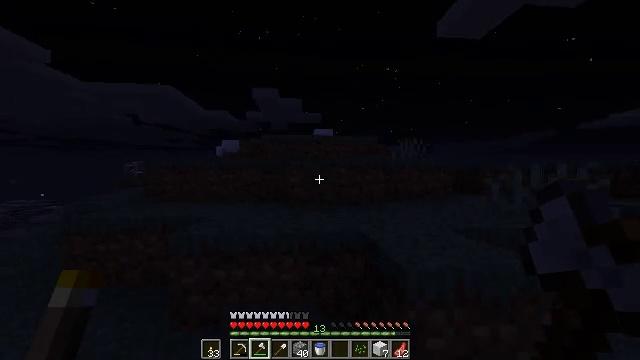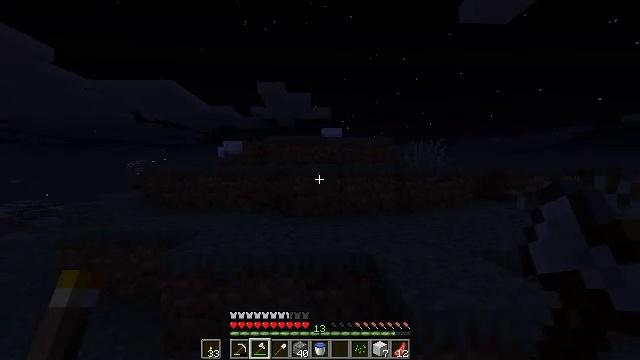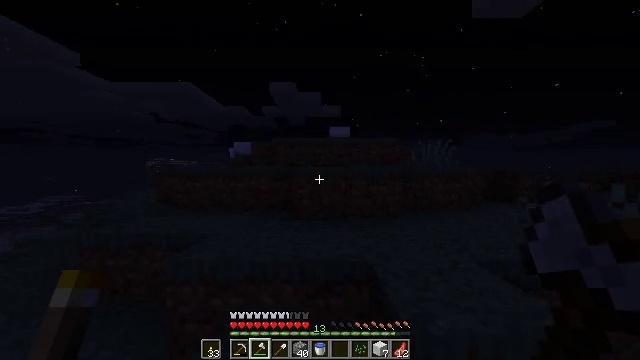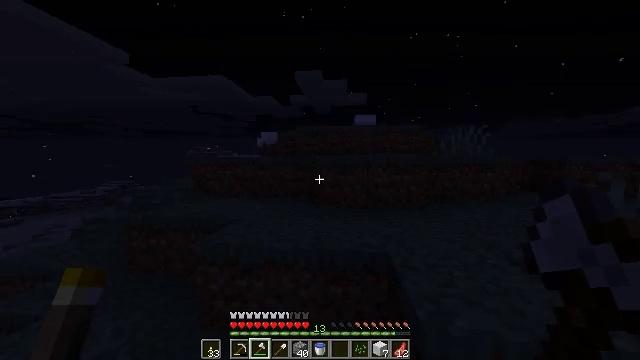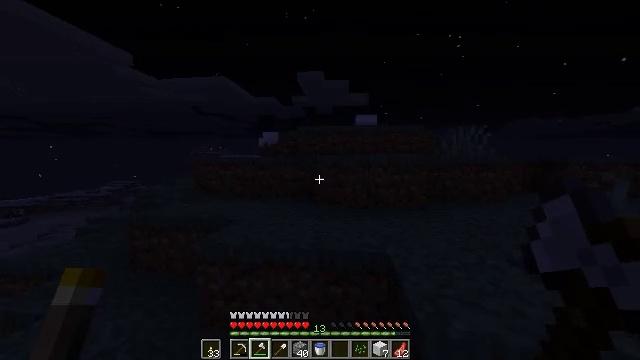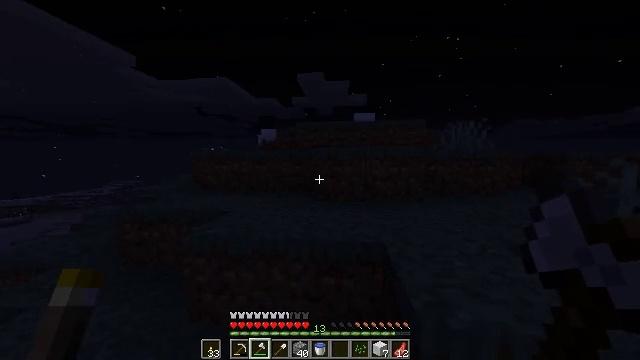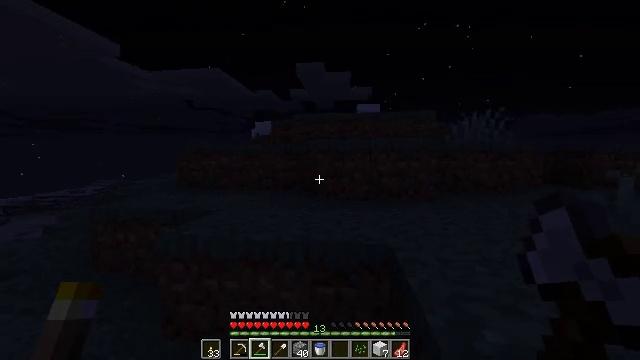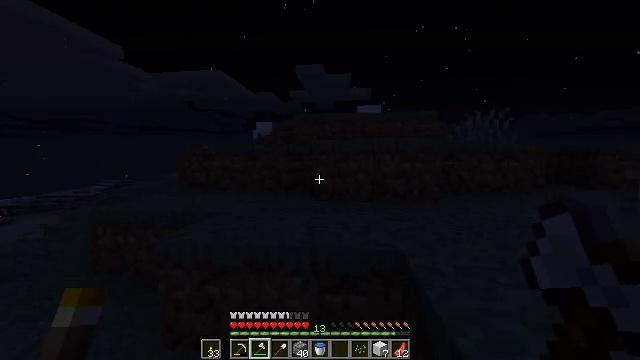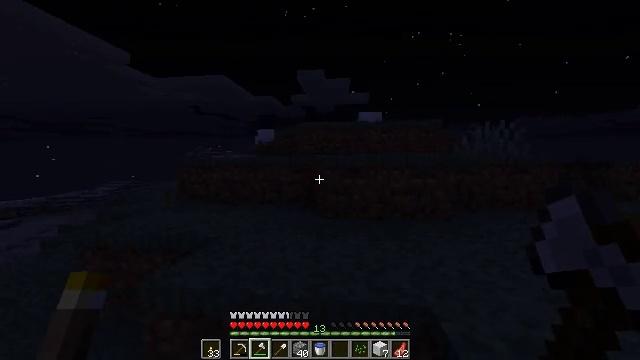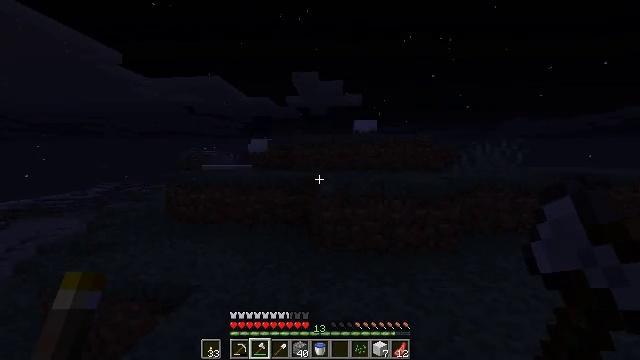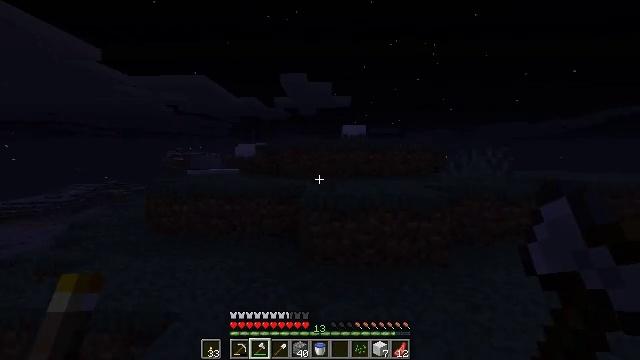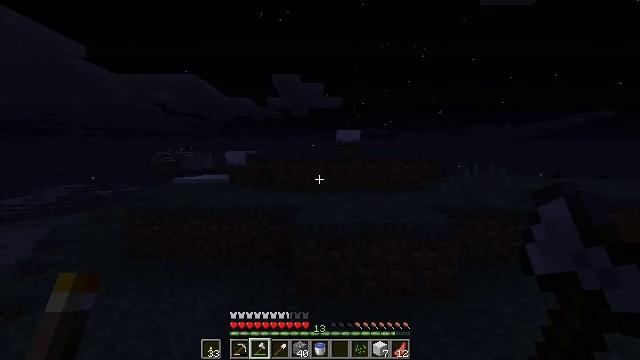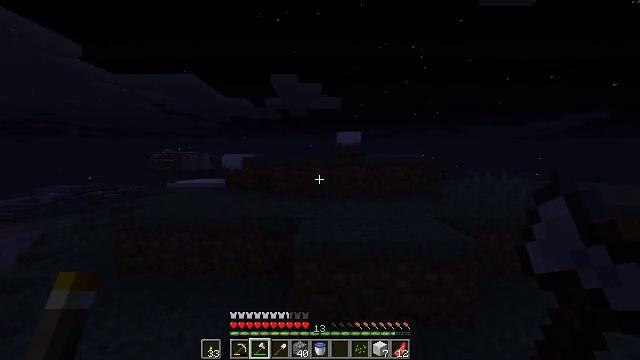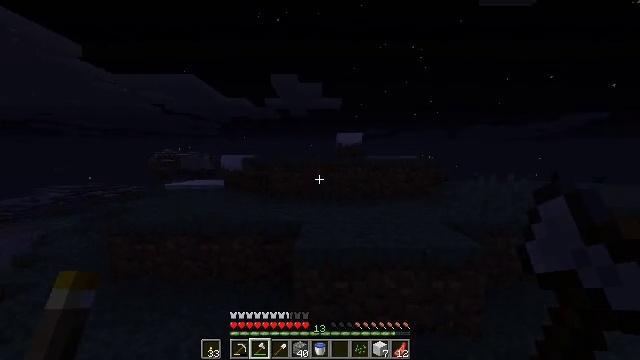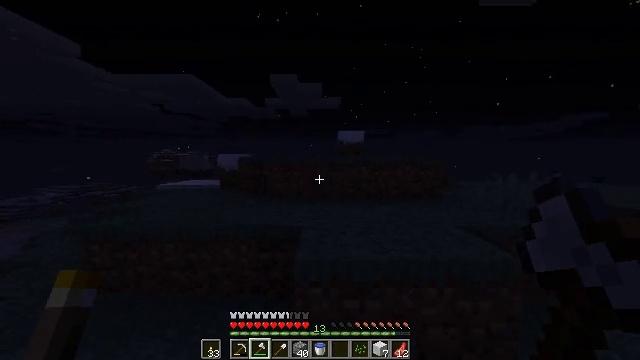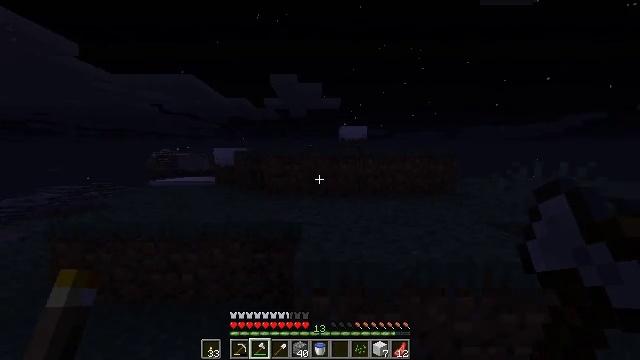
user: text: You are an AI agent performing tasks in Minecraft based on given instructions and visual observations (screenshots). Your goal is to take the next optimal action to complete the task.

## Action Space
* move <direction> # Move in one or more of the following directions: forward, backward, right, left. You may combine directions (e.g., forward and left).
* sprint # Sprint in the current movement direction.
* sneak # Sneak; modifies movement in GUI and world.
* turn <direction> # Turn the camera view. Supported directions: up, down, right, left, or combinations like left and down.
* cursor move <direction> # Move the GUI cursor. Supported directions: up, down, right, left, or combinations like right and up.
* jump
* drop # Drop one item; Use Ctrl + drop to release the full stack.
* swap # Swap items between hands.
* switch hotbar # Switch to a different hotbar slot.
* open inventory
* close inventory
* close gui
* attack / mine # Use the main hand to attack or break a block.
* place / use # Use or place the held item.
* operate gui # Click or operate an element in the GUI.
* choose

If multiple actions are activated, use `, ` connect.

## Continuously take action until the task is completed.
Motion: motion action
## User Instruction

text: Attack the hay block to get hay.
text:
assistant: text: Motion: move forward, sprint, turn left, jump
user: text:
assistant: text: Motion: move forward, sprint, turn left, jump
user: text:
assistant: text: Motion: move forward, sprint, turn left and down, jump
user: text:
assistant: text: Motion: move forward and move left, sprint, jump
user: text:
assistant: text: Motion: move forward and move left, sprint, jump
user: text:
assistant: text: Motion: move forward and move left, sprint, jump
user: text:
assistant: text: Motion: move forward and move left, sprint, jump
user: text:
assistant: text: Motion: move forward, sprint, jump
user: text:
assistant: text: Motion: move forward, sprint, turn right, jump
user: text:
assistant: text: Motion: move forward, sprint, turn right, jump
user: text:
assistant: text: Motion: move forward, sprint, turn right, jump
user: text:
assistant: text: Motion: move forward, sprint, jump
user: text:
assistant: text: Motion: move forward, sprint, jump
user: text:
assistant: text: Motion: move forward, sprint, jump
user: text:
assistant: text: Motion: move forward, sprint, jump
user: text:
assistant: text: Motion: move forward, sprint, jump
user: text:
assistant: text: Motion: move forward, sprint, jump
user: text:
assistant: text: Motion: move forward, sprint, jump
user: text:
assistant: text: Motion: move forward, sprint, jump
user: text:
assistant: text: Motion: move forward, sprint, jump
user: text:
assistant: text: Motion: move forward, sprint, jump
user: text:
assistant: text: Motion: move forward, sprint, jump
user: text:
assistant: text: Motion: move forward, sprint, jump
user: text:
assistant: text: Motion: move forward, sprint, jump
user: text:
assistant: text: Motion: move forward, sprint, jump
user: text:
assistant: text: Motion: move forward, sprint, jump
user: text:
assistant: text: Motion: move forward, sprint, jump
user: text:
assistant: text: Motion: move forward, sprint, turn left, jump
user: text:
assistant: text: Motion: move forward, sprint, turn left and down, jump
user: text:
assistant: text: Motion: move forward, sprint, turn left and down, jump